Question: I've been searching and trying various things for hours and can not get this simple contains function to work.
'''
if (department.ToLower().Contains(item2.Title.ToLower()))
'''
Here is an image of the two strings. I've copied them to notepad to compare them and they're identical.

Thanks for any advice you might have.
Here are the two string in text, copied straigth from visual studio debugger:
'''
String 1 : "Shared Services - Technology and Information Services"
String 2 : "Shared Services - Technology and Information Services"
'''
- Added strings in text
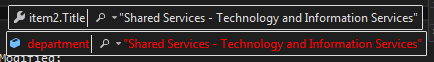
Answer: The code should work (based on the 'csharp' interactive shell):
'''
$ csharp
Mono C# Shell, type "help;" for help
Enter statements below.
csharp> var dep="Shared Services - Technology and Information Services";
csharp> var oth="Shared Services - Technology and Information Services";
csharp> dep.ToLower().Contains(oth.ToLower())
true
'''
Are you sure the code with the 'if' statement is executed, perhaps you should copy the values here, because there might be a small difference (a space for instance).
it seems there are two spaces after the dash ('-') in the 'department' string. But this can be a trick of the font. But in general it's to use an image instead of providing raw text data (that can be copied and processed).